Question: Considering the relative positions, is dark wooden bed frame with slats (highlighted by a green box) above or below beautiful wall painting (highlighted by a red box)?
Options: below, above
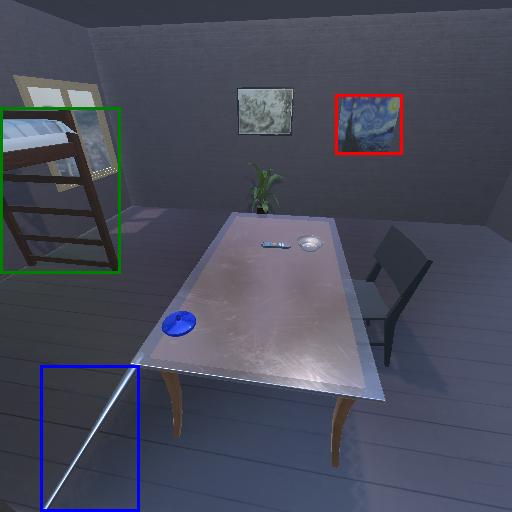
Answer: below